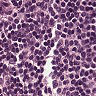
Metastatic tissue present: no